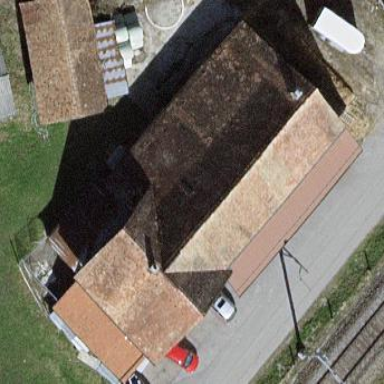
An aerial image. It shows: Detached building.